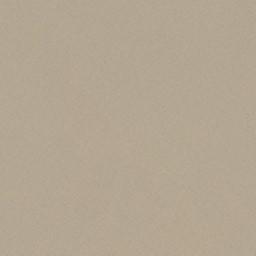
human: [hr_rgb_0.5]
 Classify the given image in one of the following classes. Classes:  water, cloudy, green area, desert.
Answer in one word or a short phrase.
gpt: desert